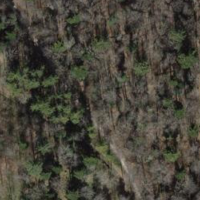
EUNIS habitat code: 41
Species observed at this site:
Carpinus betulus
Cirsium arvense